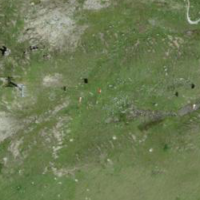
EUNIS habitat code: 26
Species observed at this site:
Corvus corone
Oenanthe oenanthe
Linaria cannabina
Cuculus canorus
Anthus spinoletta
Montifringilla nivalis
Falco tinnunculus
Pyrrhocorax graculus
Aquila chrysaetos